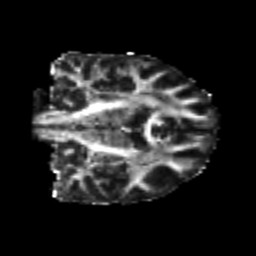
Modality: FA
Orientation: coronal
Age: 23
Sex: male
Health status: healthy
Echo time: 0.074 s